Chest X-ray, PA view. Patient: 53 years old, sex M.
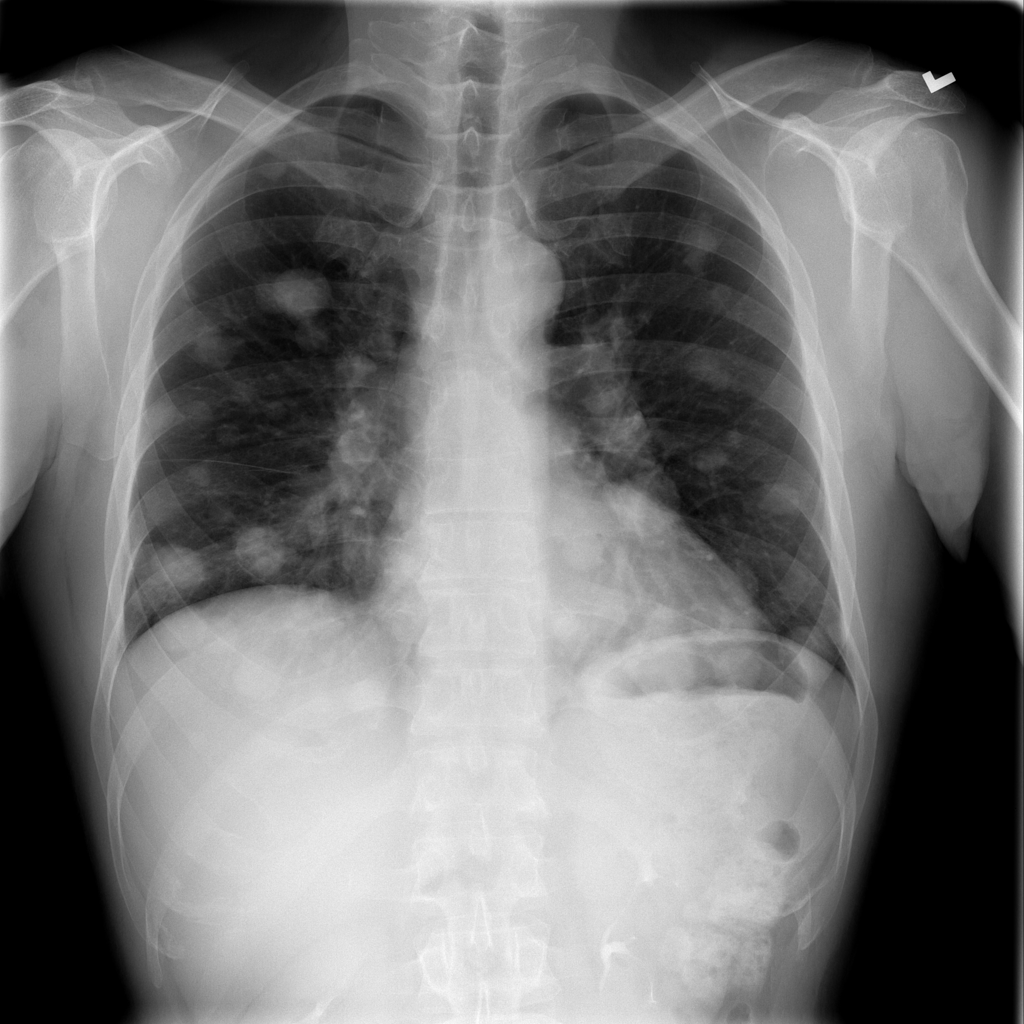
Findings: Mass